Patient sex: M
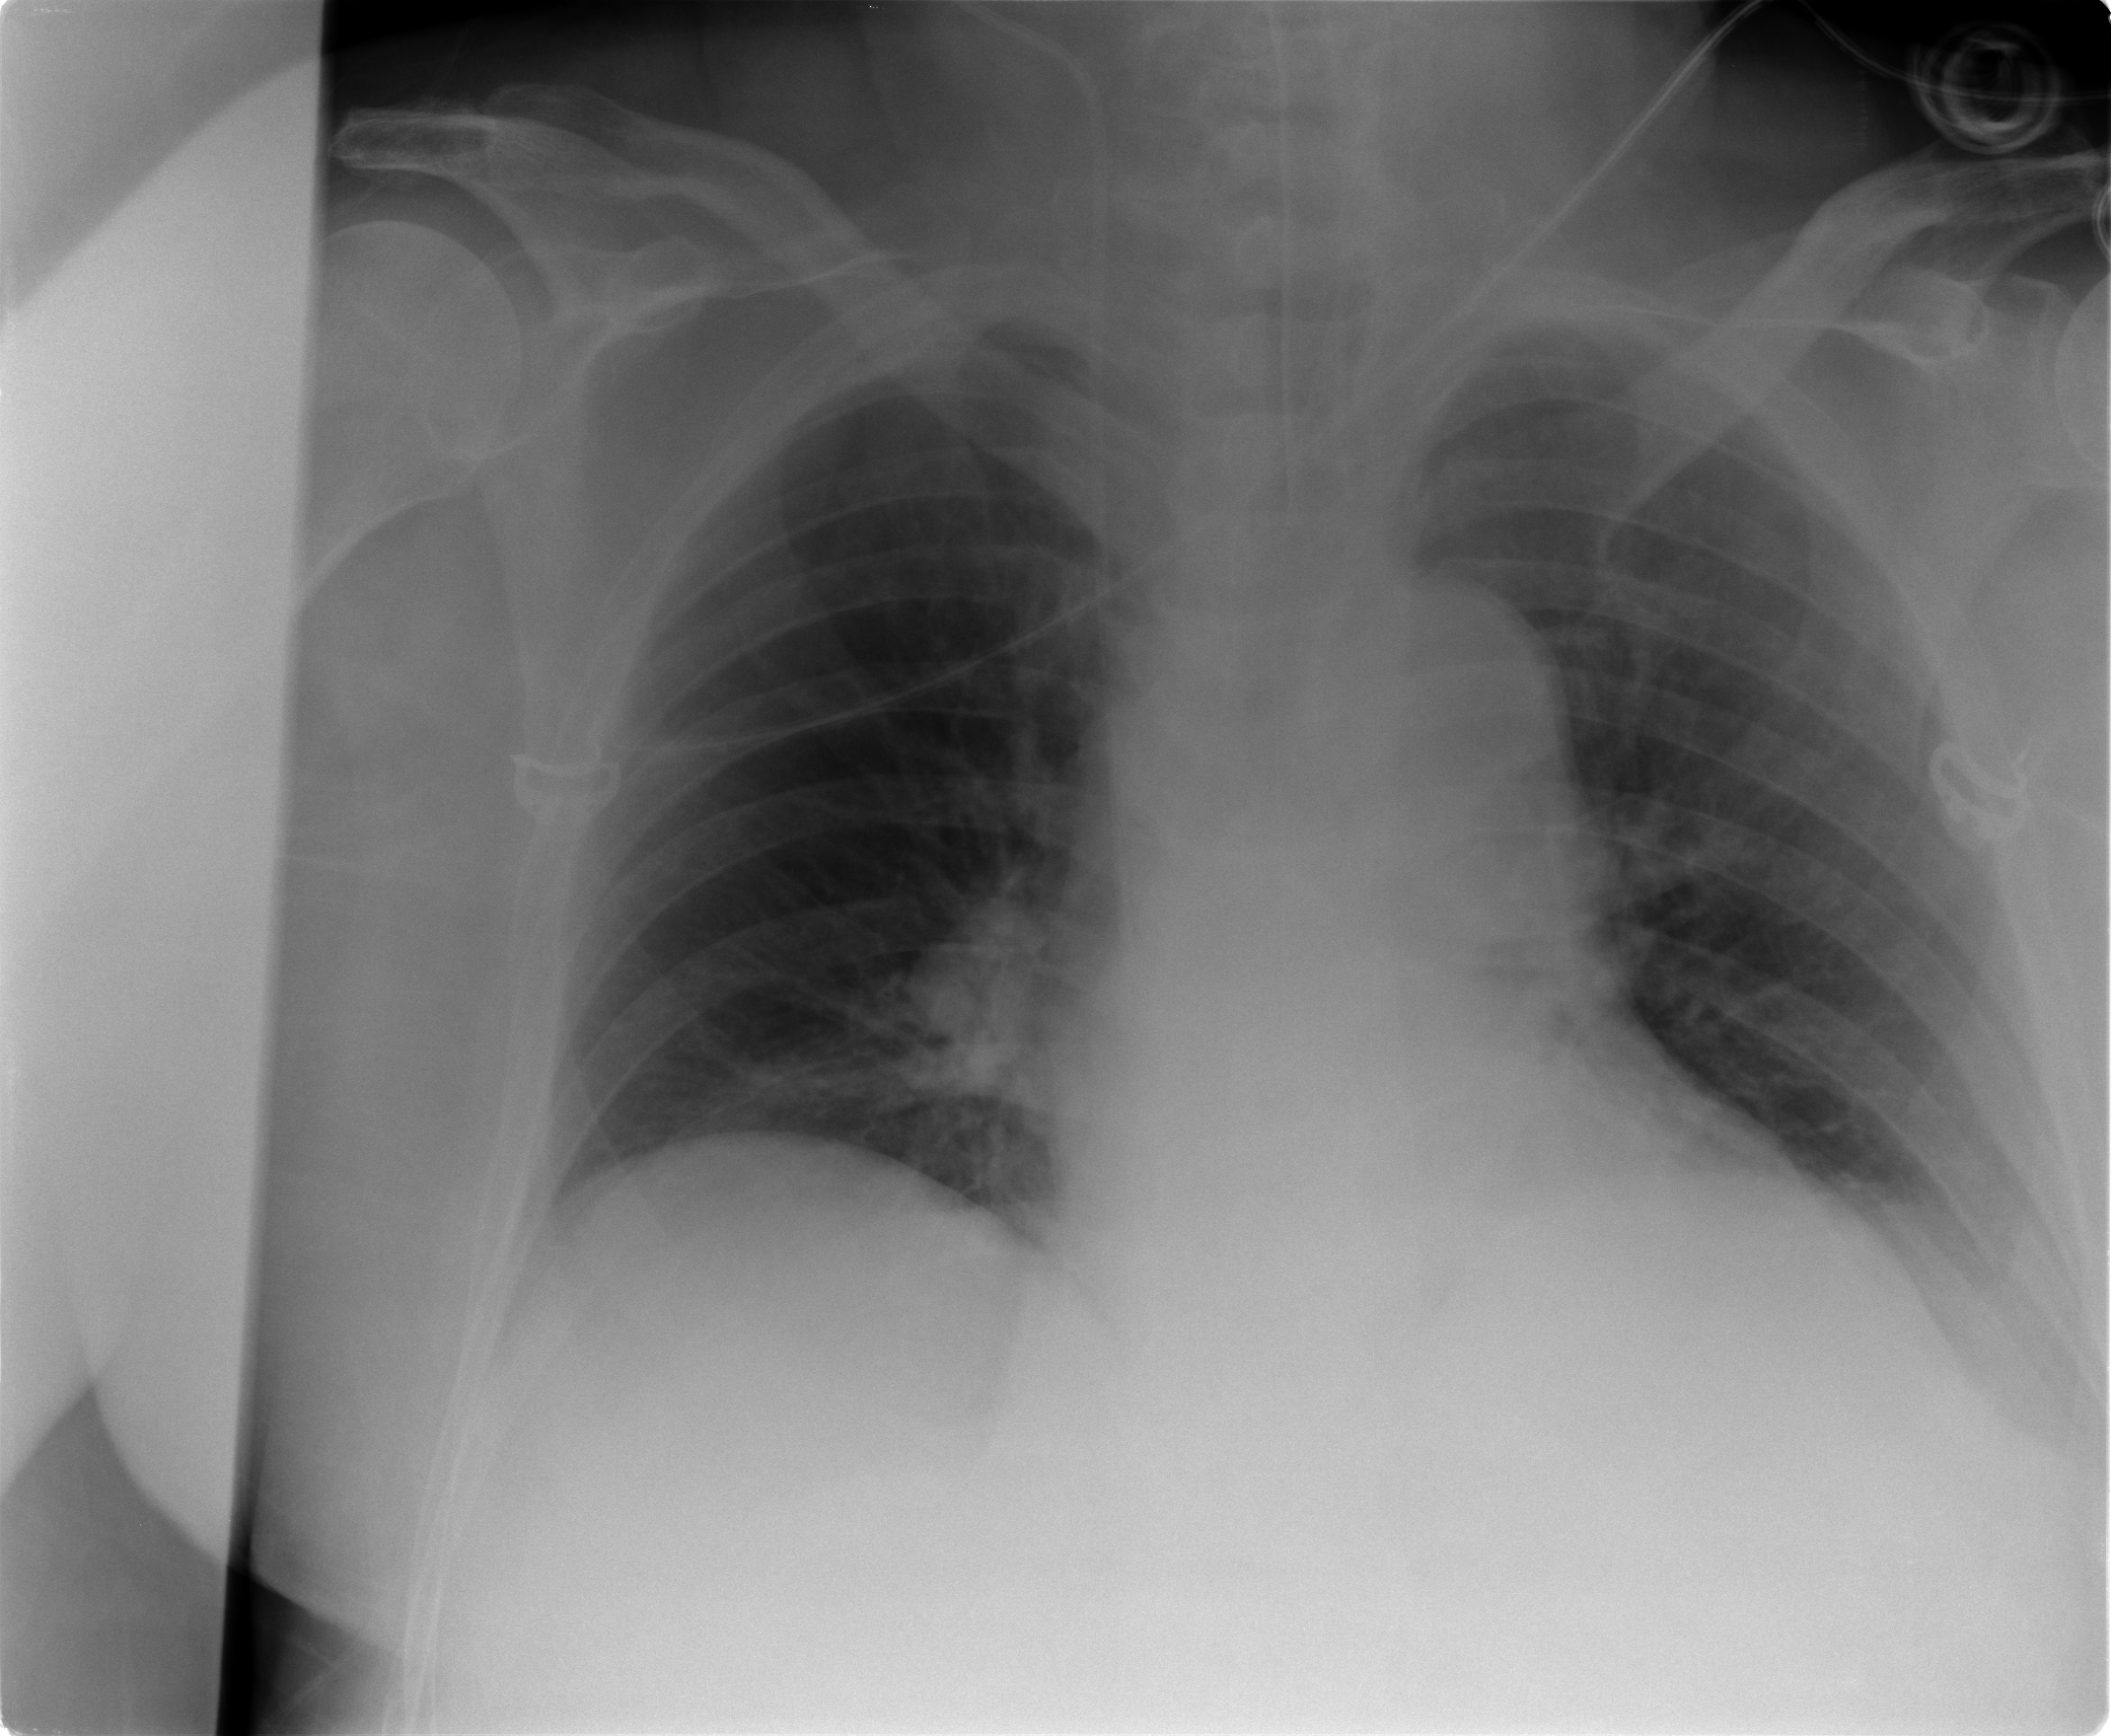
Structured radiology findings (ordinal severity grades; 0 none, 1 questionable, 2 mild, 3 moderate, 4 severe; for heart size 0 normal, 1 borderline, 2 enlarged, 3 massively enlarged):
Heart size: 1
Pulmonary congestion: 0
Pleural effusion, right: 0
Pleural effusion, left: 2
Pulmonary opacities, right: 0
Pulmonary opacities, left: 1
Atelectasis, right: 1
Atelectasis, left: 2